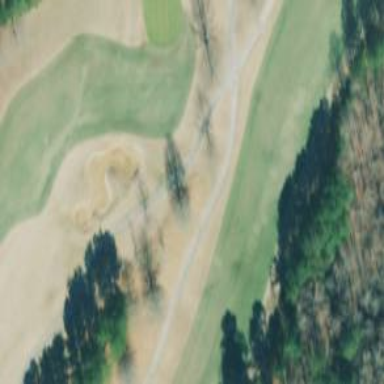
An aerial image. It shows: Service road used as golf cart path.